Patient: sex M, age 64
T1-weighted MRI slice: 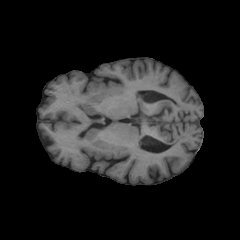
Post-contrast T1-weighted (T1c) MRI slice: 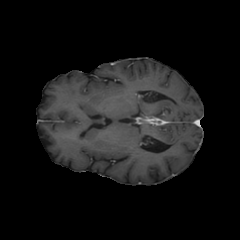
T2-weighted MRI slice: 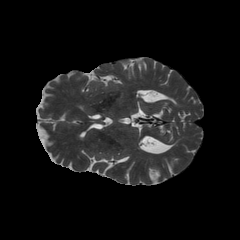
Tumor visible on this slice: no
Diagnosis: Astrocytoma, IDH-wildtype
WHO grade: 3